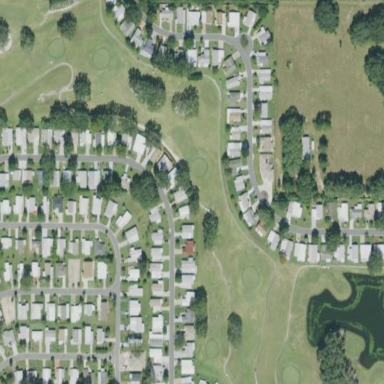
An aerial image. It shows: Leisure land designated as 9-hole golf course.